Question: I am using SQLite Database for storing some information like image name, date i am getting exception while i am trying to insert the data & it crashes the Application.
I have already cheked it by putting break points & Exception breakpoint it crashes because its not been able to find the table but table is already there.
see this :

here is the crash report i am getting:
'''
*** Assertion failure in -[PhotosPage savePhotosToDB], /Users/apple/Desktop/Mayur_iPhone/My Home Projects/Daily Photos Application/29thMar2013_DailyPhotos/iPhone/PhotosPage.m:168
2013-03-29 14:21:53.398 DailyPhotos[881:c07] *** Terminating app due to uncaught exception 'NSInternalInconsistencyException', reason: 'Error while creating add statement. 'no such table: PhotosTable''
*** First throw call stack:
(0x1b11012 0x1606e7e 0x1b10e78 0x5e5f35 0x9014 0x870d 0x161a705 0x92f920 0x92f8b8 0x9f0671 0x9f0bcf 0x9efd38 0x95f33f 0x95f552 0x93d3aa 0x92ecf8 0x26d7df9 0x26d7ad0 0x1a86bf5 0x1a86962 0x1ab7bb6 0x1ab6f44 0x1ab6e1b 0x26d67e3 0x26d6668 0x92c65c 0x7cad 0x1d45)
libc++abi.dylib: terminate called throwing an exception
(lldb)
'''
Here is the Code i am using for Insert Data:
'''
-(void)checkAndCreateDatabase
{
BOOL success;
databaseName = @"DailyPhotosDB.rdb";
NSArray *documentPaths = NSSearchPathForDirectoriesInDomains(NSDocumentDirectory, NSUserDomainMask,YES);
NSString *documentsDir = [documentPaths objectAtIndex:0];
databasePath = [documentsDir stringByAppendingPathComponent:databaseName];
NSFileManager *fileManager = [NSFileManager defaultManager];
success = [fileManager fileExistsAtPath:databasePath];
if(success) return;
NSString *databasePathFromApp = [[NSBundle mainBundle] pathForResource:@"DailyPhotosDB" ofType:@"sqlite"];
[fileManager copyItemAtPath:databasePathFromApp toPath:databasePath error:nil];
[fileManager release];
}
-(void)savePhotosToDB
{
[self checkAndCreateDatabase];
sqlite3 *database;
static sqlite3_stmt * addStmt ;
NSFileManager *fileManager = [NSFileManager defaultManager];
NSError *error;
databaseName = @"DailyPhotosDB.rdb";
NSArray *documentPaths = NSSearchPathForDirectoriesInDomains(NSDocumentDirectory, NSUserDomainMask,YES);
NSString *documentsDir = [documentPaths objectAtIndex:0];
databasePath = [documentsDir stringByAppendingPathComponent:databaseName];
BOOL success = [fileManager fileExistsAtPath:databasePath];
NSDateFormatter* df = [NSDateFormatter new];
[df setDateFormat:@"dd-MM-yyyy"];
NSString *strCurDate = [df stringFromDate:[NSDate date]];
if(!success)
{
NSString *defaultDBPath = [[NSBundle mainBundle] pathForResource:@"DailyPhotosDB" ofType:@"sqlite"];
success = [fileManager copyItemAtPath:defaultDBPath toPath:databasePath error:&error];
if (!success)
NSAssert1(0, @"Failed to create writable database file with message '%@'.", [error localizedDescription]);
}
if (sqlite3_open([databasePath UTF8String], &database) == SQLITE_OK)
{
const char *sql = "insert into PhotosTable(PhotoName,CreationDate) Values(?,?)";
if(sqlite3_prepare_v2(database, sql, -1, &addStmt, NULL) != SQLITE_OK)
NSAssert1(0, @"Error while creating add statement. '%s'", sqlite3_errmsg(database));
sqlite3_bind_text(addStmt, 1, [timeString UTF8String], -1, SQLITE_TRANSIENT);
sqlite3_bind_text(addStmt, 2, [strCurDate UTF8String], -1, SQLITE_TRANSIENT);
if(SQLITE_DONE != sqlite3_step(addStmt))
NSAssert1(0, @"Error while inserting data. '%s'", sqlite3_errmsg(database));
else
sqlite3_reset(addStmt);
}
sqlite3_close(database);
}
'''
Thanks in Advance...
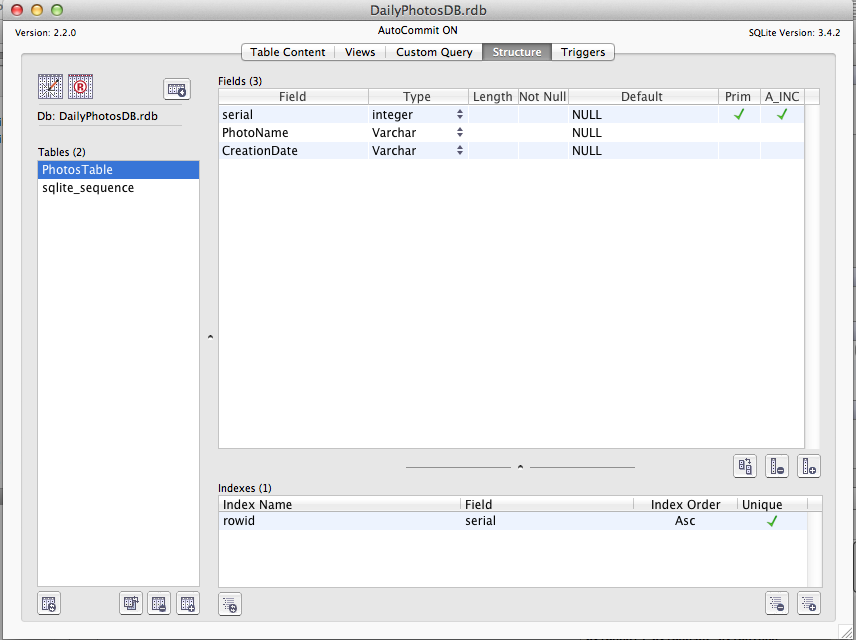
Answer: I have faced the same problem when i was implementing database & solved it by following way.
-> Go to Targets -> Build Phases -> Copy Bundle Resources click + on it & select Sqlite Database rdb file from resources.
Hope this Helps.